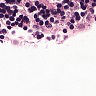
Metastatic tissue present: no